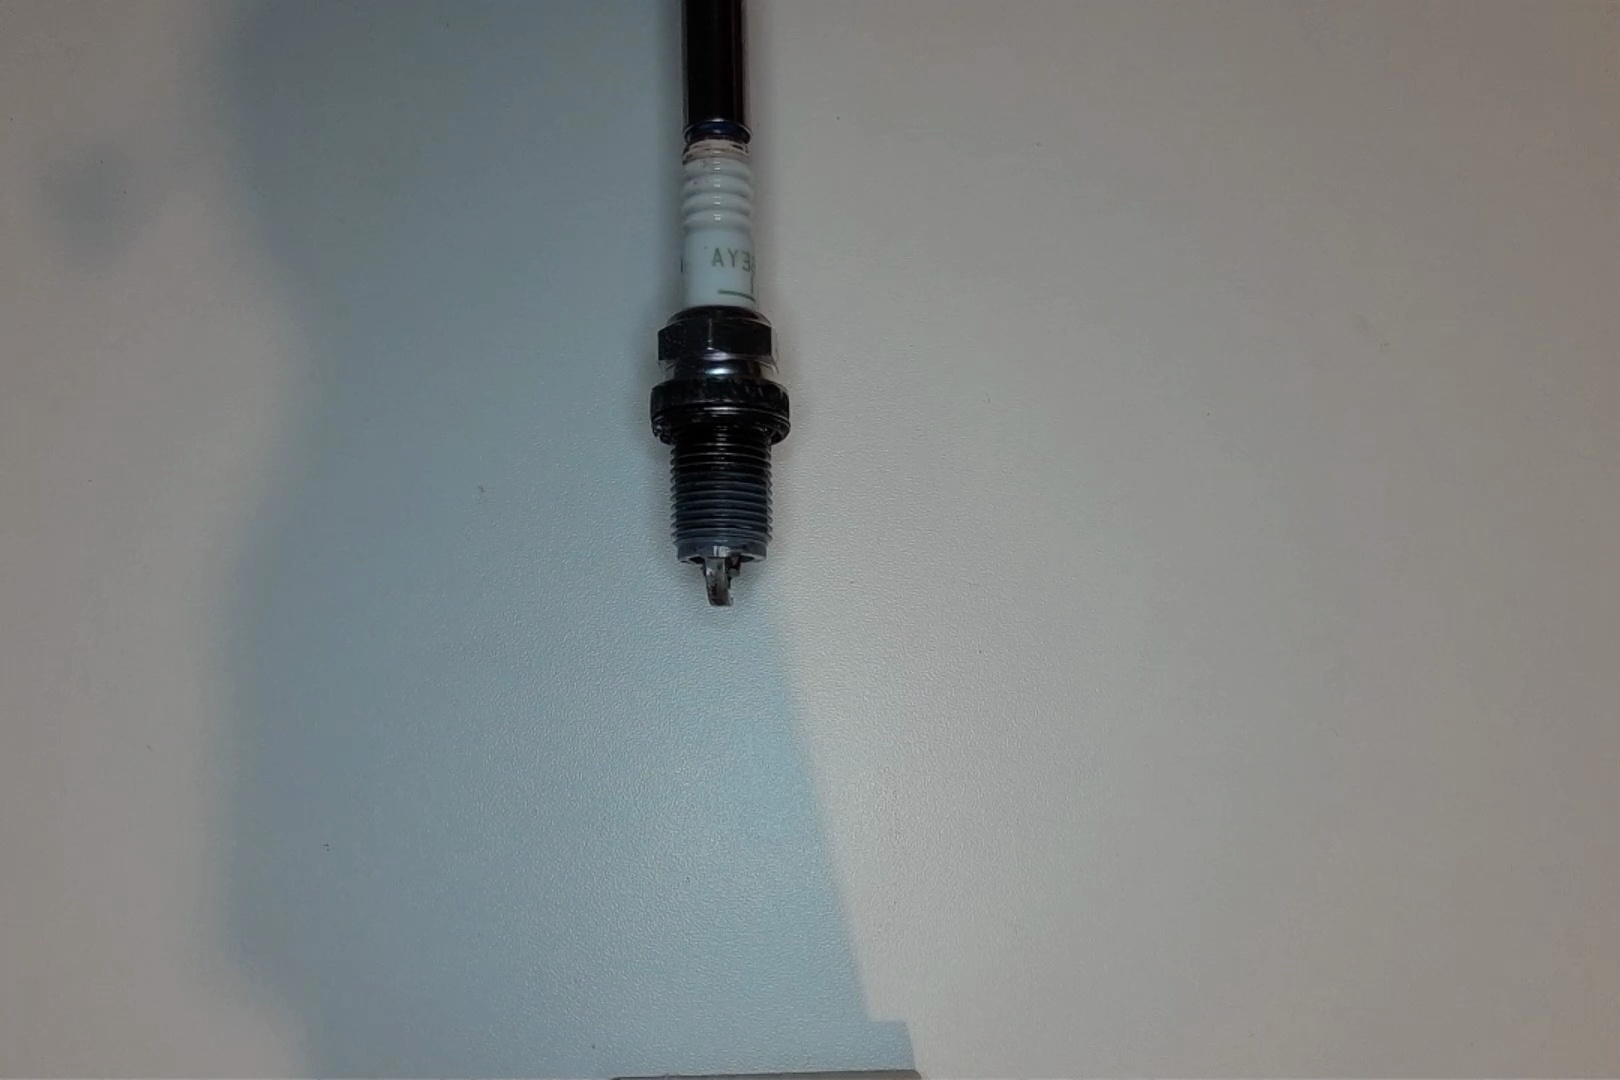
Label: anomaly